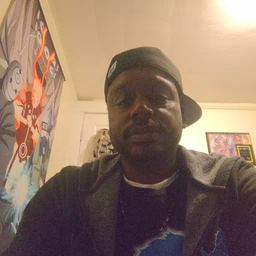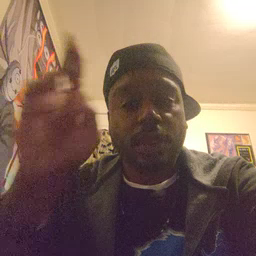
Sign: uncle